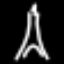
Label: The Eiffel Tower